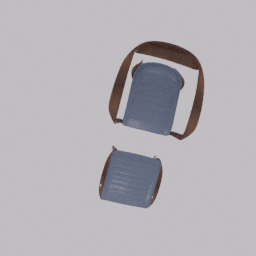
Label: furniture